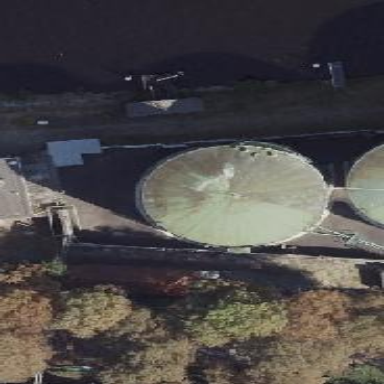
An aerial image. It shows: Light green tank building.